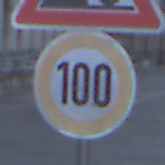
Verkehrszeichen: Geschwindigkeit100
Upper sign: SteinschlagLinks
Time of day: Dawn
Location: Outdoor (Urban)
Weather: Clear
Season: NotSpecified
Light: Natural